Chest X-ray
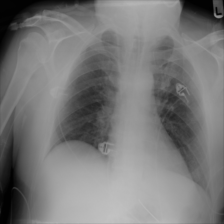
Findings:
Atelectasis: negative
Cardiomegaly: negative
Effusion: negative
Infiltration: negative
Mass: negative
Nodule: negative
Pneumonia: negative
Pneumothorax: negative
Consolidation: negative
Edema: negative
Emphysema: negative
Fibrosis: negative
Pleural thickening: negative
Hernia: negative